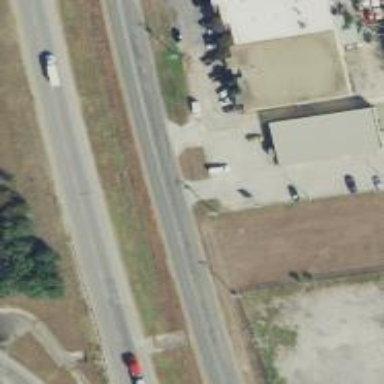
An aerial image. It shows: Secondary road with frontage road alongside.